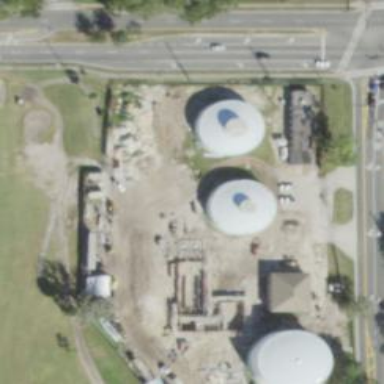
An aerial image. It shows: Man-made water works facility.